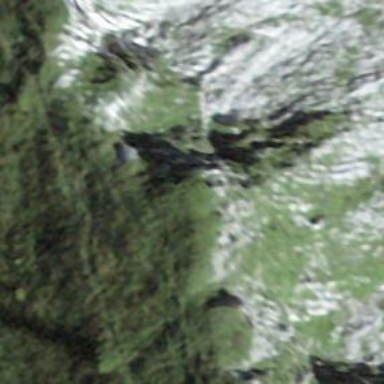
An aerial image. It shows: Cliff in nature.